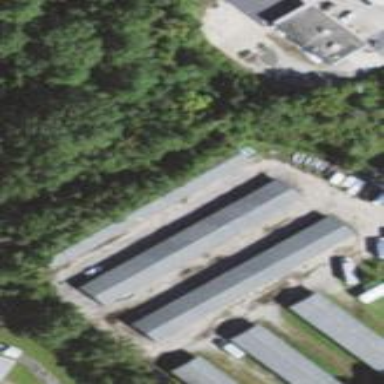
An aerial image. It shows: Group of garages.